Question: I have problem with spacing between images.
I've tried everything but in firefox / opera work perfect, but chrome and IE add space between pictures.
So I even removed all the CSS, that doesn't work.
I've tried to add remove css for chrome which I've found on google, that also doesn't help
I've added picture so u can see what's going on there. Any ideas ?

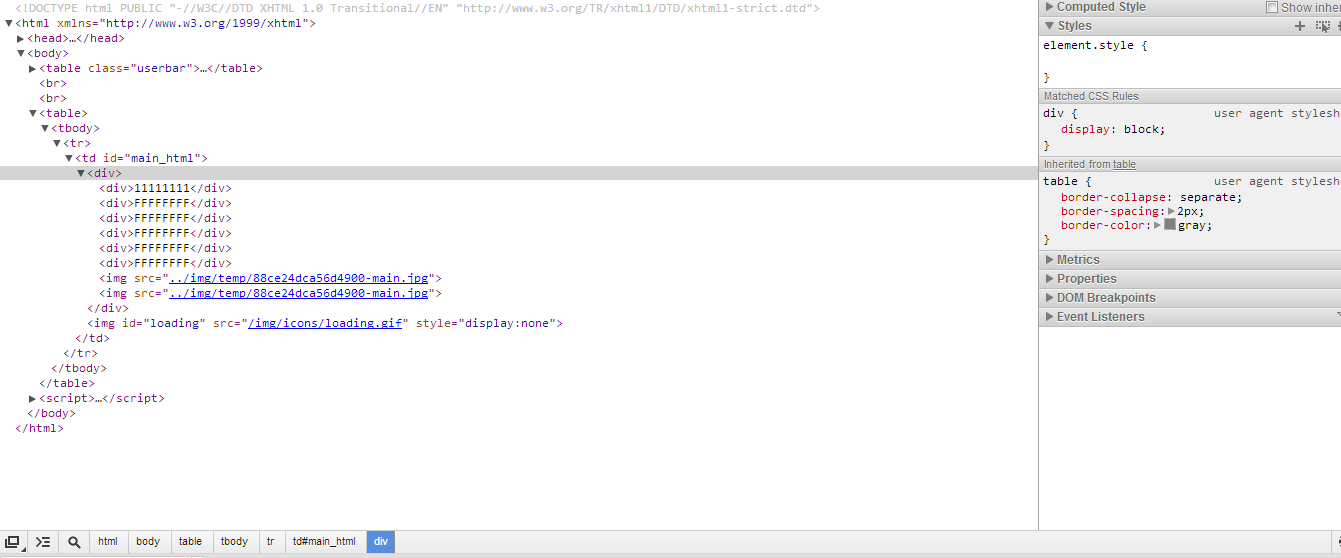
Answer: Unwanted spacing between images is generally caused by whitespace (newlines, tabs, spaces, etc.). There are many ways to deal with this, my personal favorite is to comment out the whitespace so that my formatting stays in tact:
'''
<img /><!--
--><img />
'''
See more techniques here: <URL>
The 'border-spacing' property the 'div' is inheriting from the table should not be applying at all on image elements because it only works with elements that are behaving as a table.
<URL>